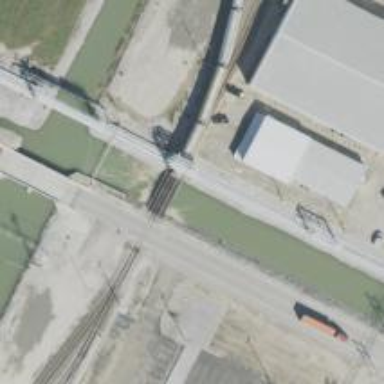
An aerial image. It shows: Railway bridge over spur service line.